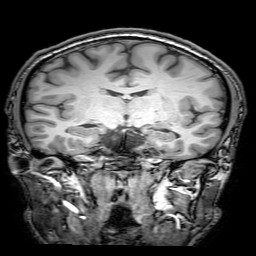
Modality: T1w
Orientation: sagittal